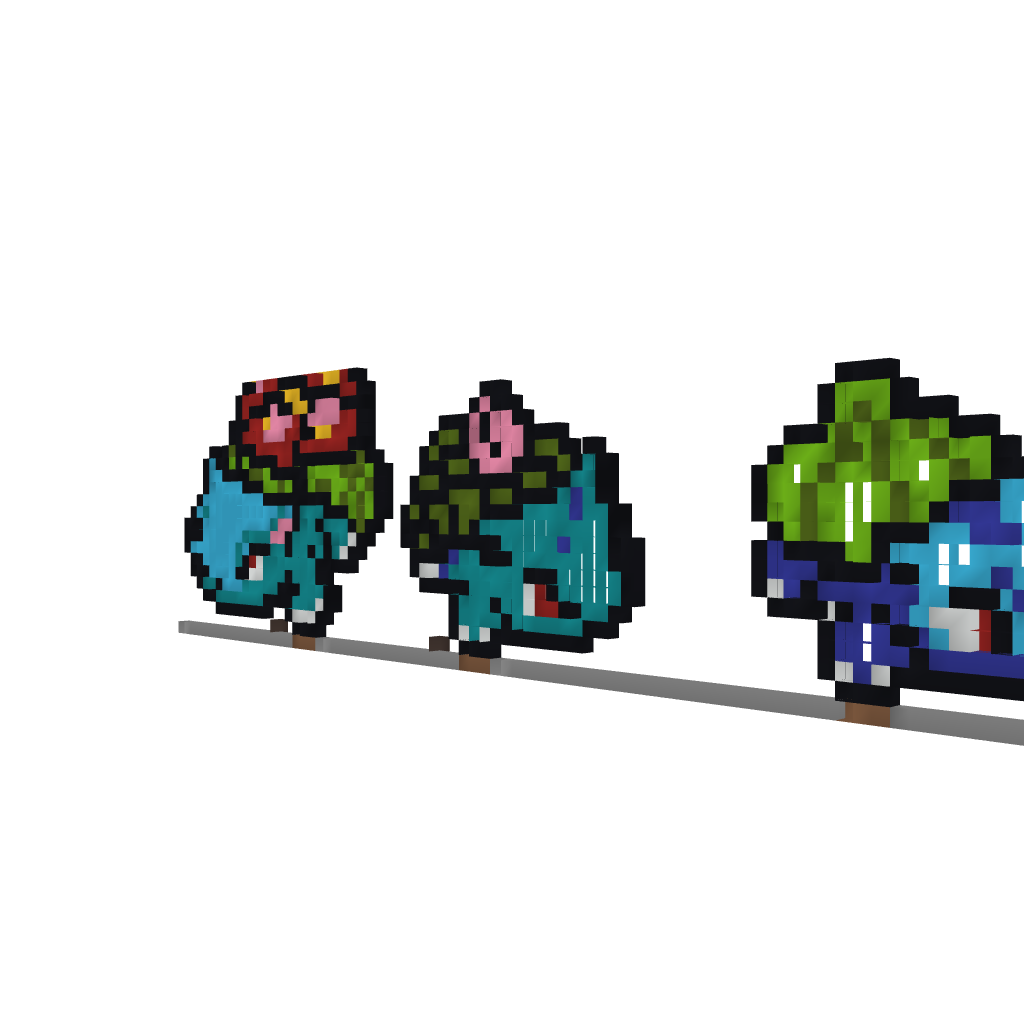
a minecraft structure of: Bulbasaur Ivysaur and Venusaur Pixel Art